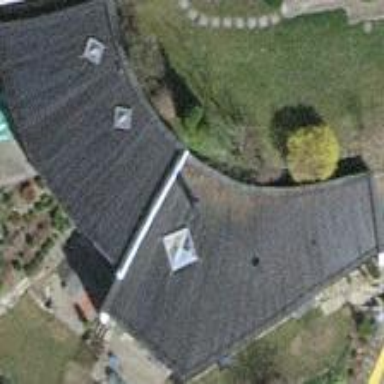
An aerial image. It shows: Detached building.